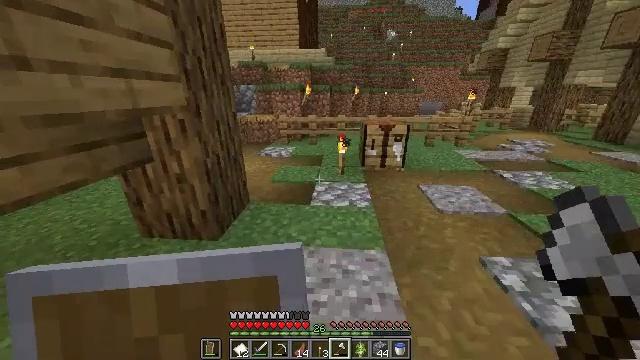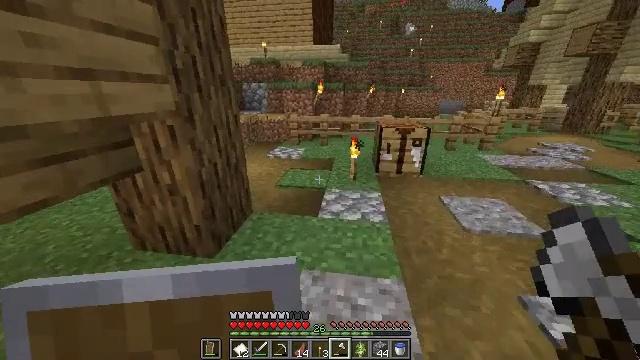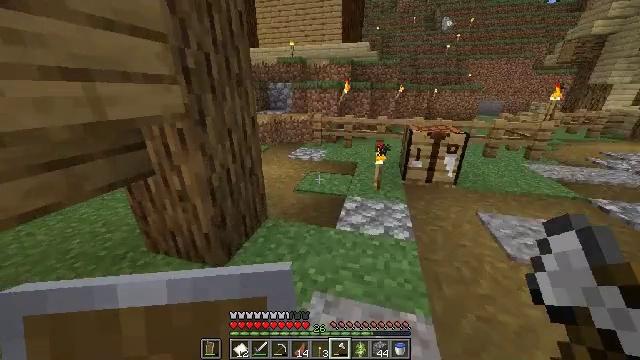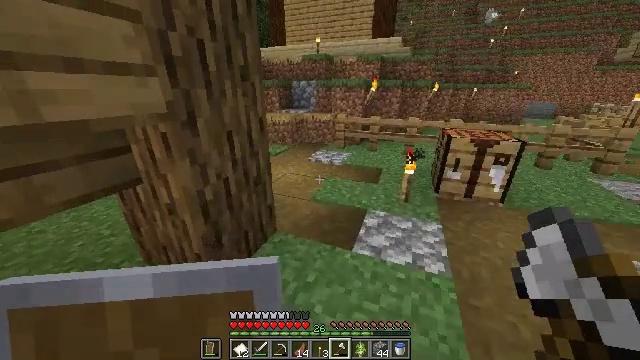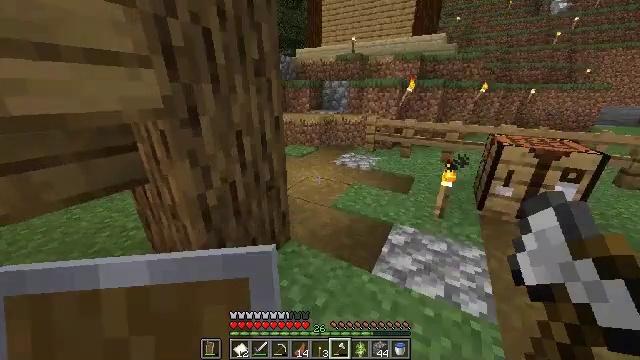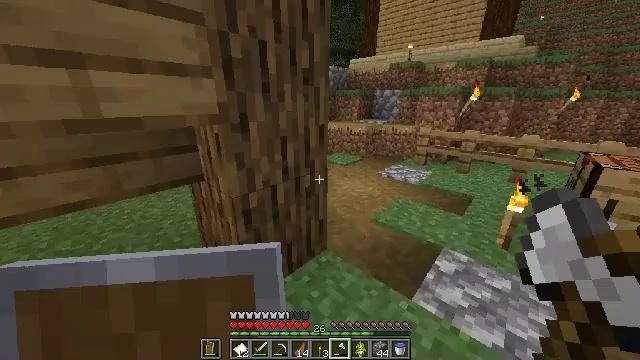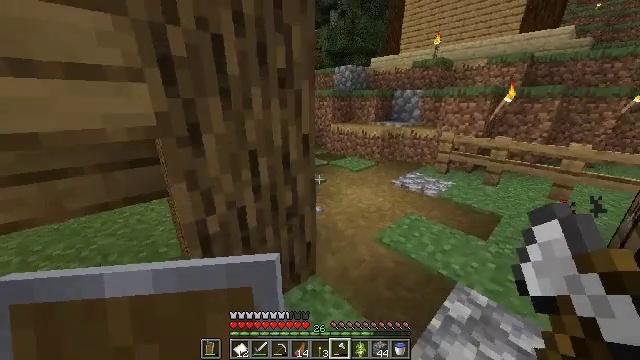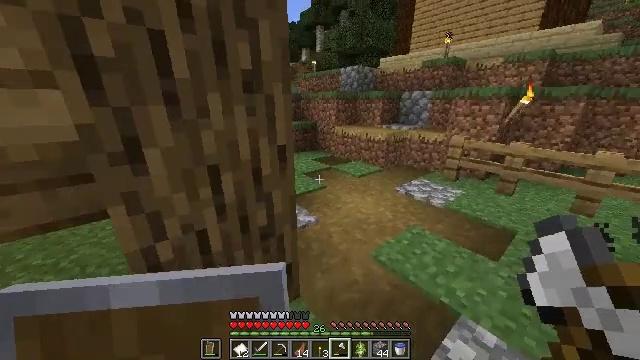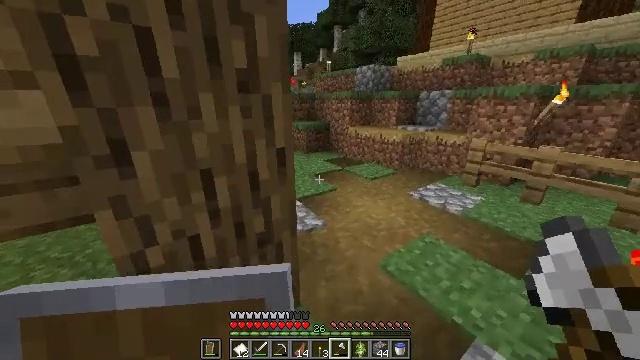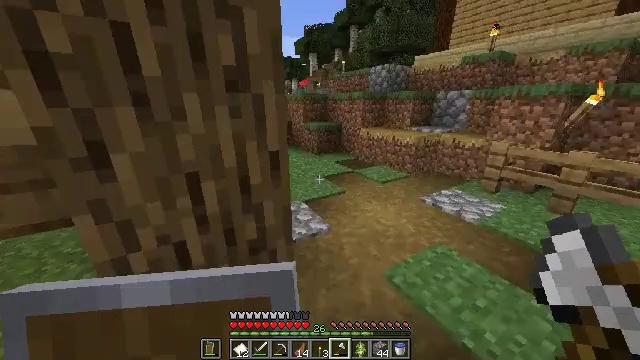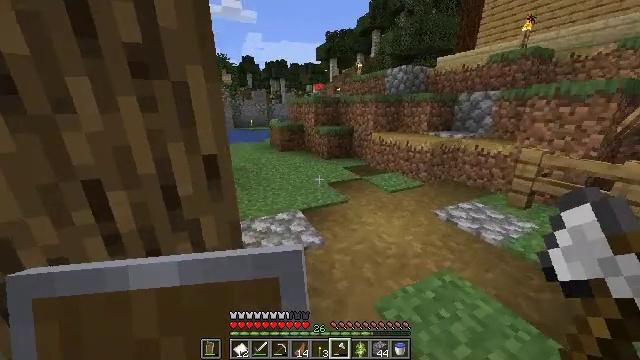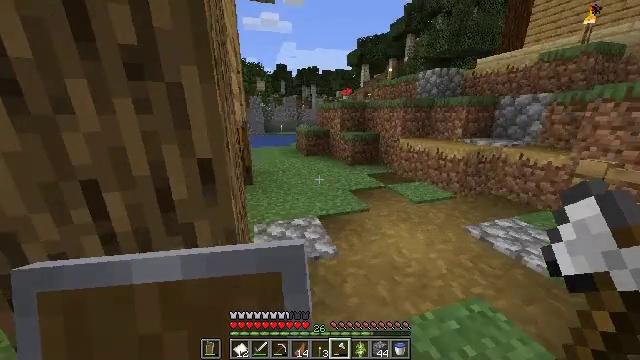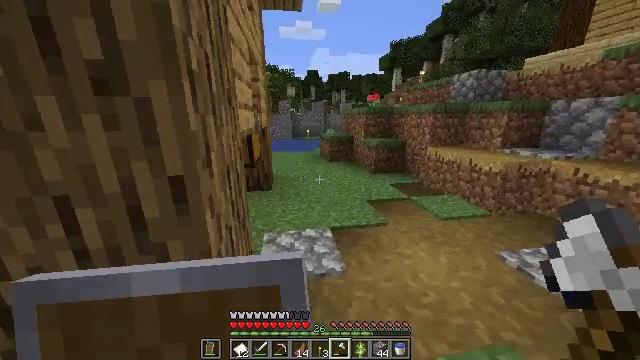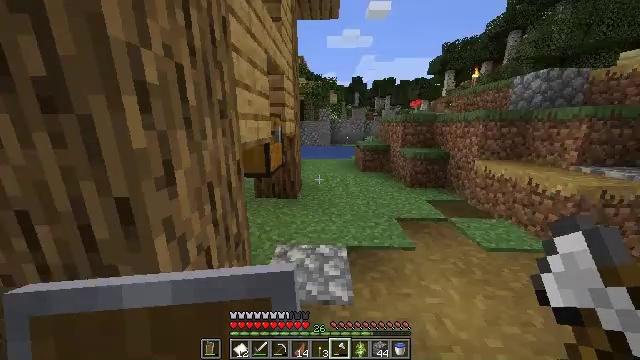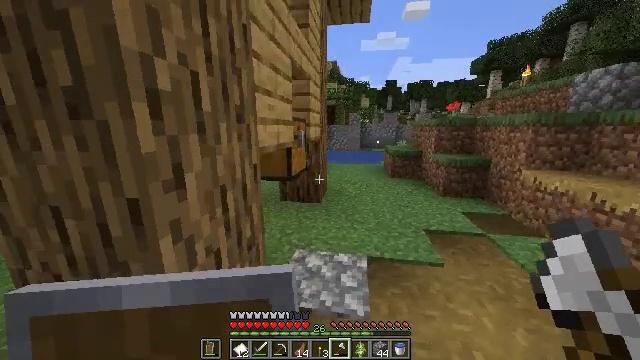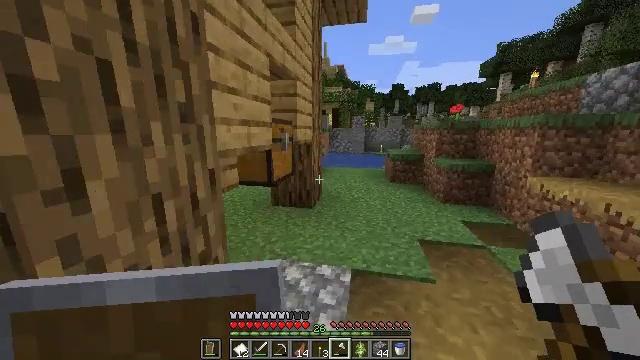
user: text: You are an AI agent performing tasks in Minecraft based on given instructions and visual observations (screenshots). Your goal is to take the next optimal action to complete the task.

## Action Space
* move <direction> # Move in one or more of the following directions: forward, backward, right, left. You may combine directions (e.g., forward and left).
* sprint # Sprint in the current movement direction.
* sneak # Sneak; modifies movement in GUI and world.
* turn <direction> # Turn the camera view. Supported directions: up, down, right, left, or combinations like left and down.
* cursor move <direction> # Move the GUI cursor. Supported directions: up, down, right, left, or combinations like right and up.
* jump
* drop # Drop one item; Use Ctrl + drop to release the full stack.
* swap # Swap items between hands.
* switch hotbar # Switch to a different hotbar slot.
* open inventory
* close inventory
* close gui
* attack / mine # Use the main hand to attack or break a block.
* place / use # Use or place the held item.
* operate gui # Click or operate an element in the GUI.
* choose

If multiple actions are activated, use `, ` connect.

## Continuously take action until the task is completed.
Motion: motion action
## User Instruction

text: Drop an egg.
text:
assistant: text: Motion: move forward, turn left
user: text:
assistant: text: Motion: move forward, turn left
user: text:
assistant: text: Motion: move forward, turn left
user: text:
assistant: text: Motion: move forward and move right, turn left
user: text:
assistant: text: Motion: move forward and move right, turn left and up
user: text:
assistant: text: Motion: move forward and move right, turn left
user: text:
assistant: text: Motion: move forward and move right, turn left
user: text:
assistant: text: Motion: move forward and move right, turn left
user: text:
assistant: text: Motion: move forward and move right, turn left
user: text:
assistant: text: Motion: move forward and move right, turn left
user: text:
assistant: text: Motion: move forward and move right, turn left and up
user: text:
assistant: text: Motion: move forward and move right, turn left and up
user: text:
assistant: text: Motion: move forward and move right, turn left and up
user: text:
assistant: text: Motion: move forward and move right, turn left and up
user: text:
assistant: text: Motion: move forward and move right, turn left
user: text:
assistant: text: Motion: move forward and move right
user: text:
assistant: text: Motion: move forward and move right, turn left and up
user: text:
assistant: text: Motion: move forward and move right, turn left and up
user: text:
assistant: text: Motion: move forward, turn left
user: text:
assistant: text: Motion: turn left
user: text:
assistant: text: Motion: turn left
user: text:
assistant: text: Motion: turn left
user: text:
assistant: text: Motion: turn left
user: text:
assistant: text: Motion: turn left and up
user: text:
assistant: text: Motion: turn left
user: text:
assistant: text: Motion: turn left
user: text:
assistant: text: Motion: turn left
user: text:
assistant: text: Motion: no_op
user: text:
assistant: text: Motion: no_op
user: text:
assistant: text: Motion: use / place